Question: I'd like to open the page in the image below, but only showing the green part in the new window. Hiding the menu and the header to the user.

'''
function openNewWindow() {
var pr = window.open("Page.aspx", "page", "width=700, height=400");
pr.onload() = function() {
pr.document.getElementById("header").style.display = 'none';
}
}
'''
Is it possible to set some kind of offset for the page in the new window? Like 'left:-40px' and 'top:-20px' or something similar? I know 'top' and 'left' positions the new window rather than its content, but is there something I can do to change the position of the actual content?
Is there a work-around or another solution with the same result?
When I click '<a href="javascript:openNewWindow(); return false;">Click</a>' I want Page.aspx (image above) to open in a new window, but without menu and header showing.
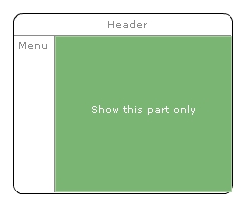
Answer: how about you open a page that shows an iframe which loads your page -- and then you can set your iframe width/height to what you need and whether to provide scrolling or not?
something like this:
'''
<html>
<!-- this is page2.aspx -->
<body>
<!-- header -->
<!-- menu -->
<iframe id="abc"...></iframe>
<script type="text/javascript">
var page = ... //retrieve the value of the parameter "url" passed to us (you can find how to do this by googling)
document.getElementById( "abc" ).src = page; //set the iframe url to the parameter passed
</script>
</body>
</html>
'''
then your function becomes:
'''
function openNewWindow() {
window.open("Page.aspx?url=http://page/to/load", "page", "width=700, height=400");
}
'''